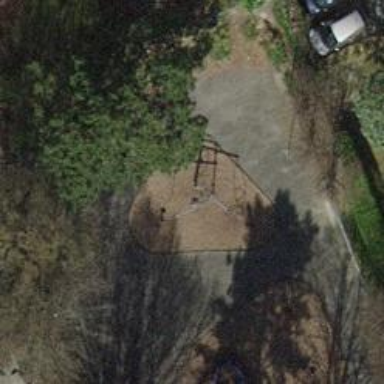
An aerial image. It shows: Playground area for leisure land.